Interaction volume radius: 5 \u00c5
Interaction volume height: 15 \u00c5
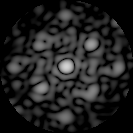
Disorder parameter: 0.4285